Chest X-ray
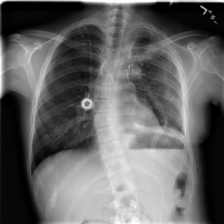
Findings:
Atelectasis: negative
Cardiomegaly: negative
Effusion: negative
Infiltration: negative
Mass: negative
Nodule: negative
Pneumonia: negative
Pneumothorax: positive
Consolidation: negative
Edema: negative
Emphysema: negative
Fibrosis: negative
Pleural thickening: positive
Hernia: negative